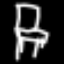
Label: chair